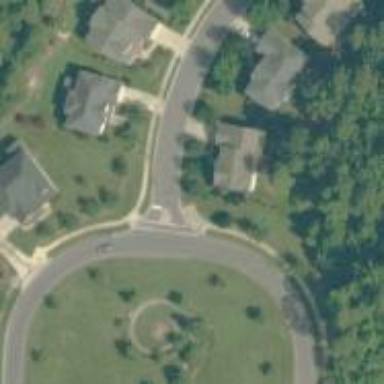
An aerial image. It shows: Unmarked road crossing.